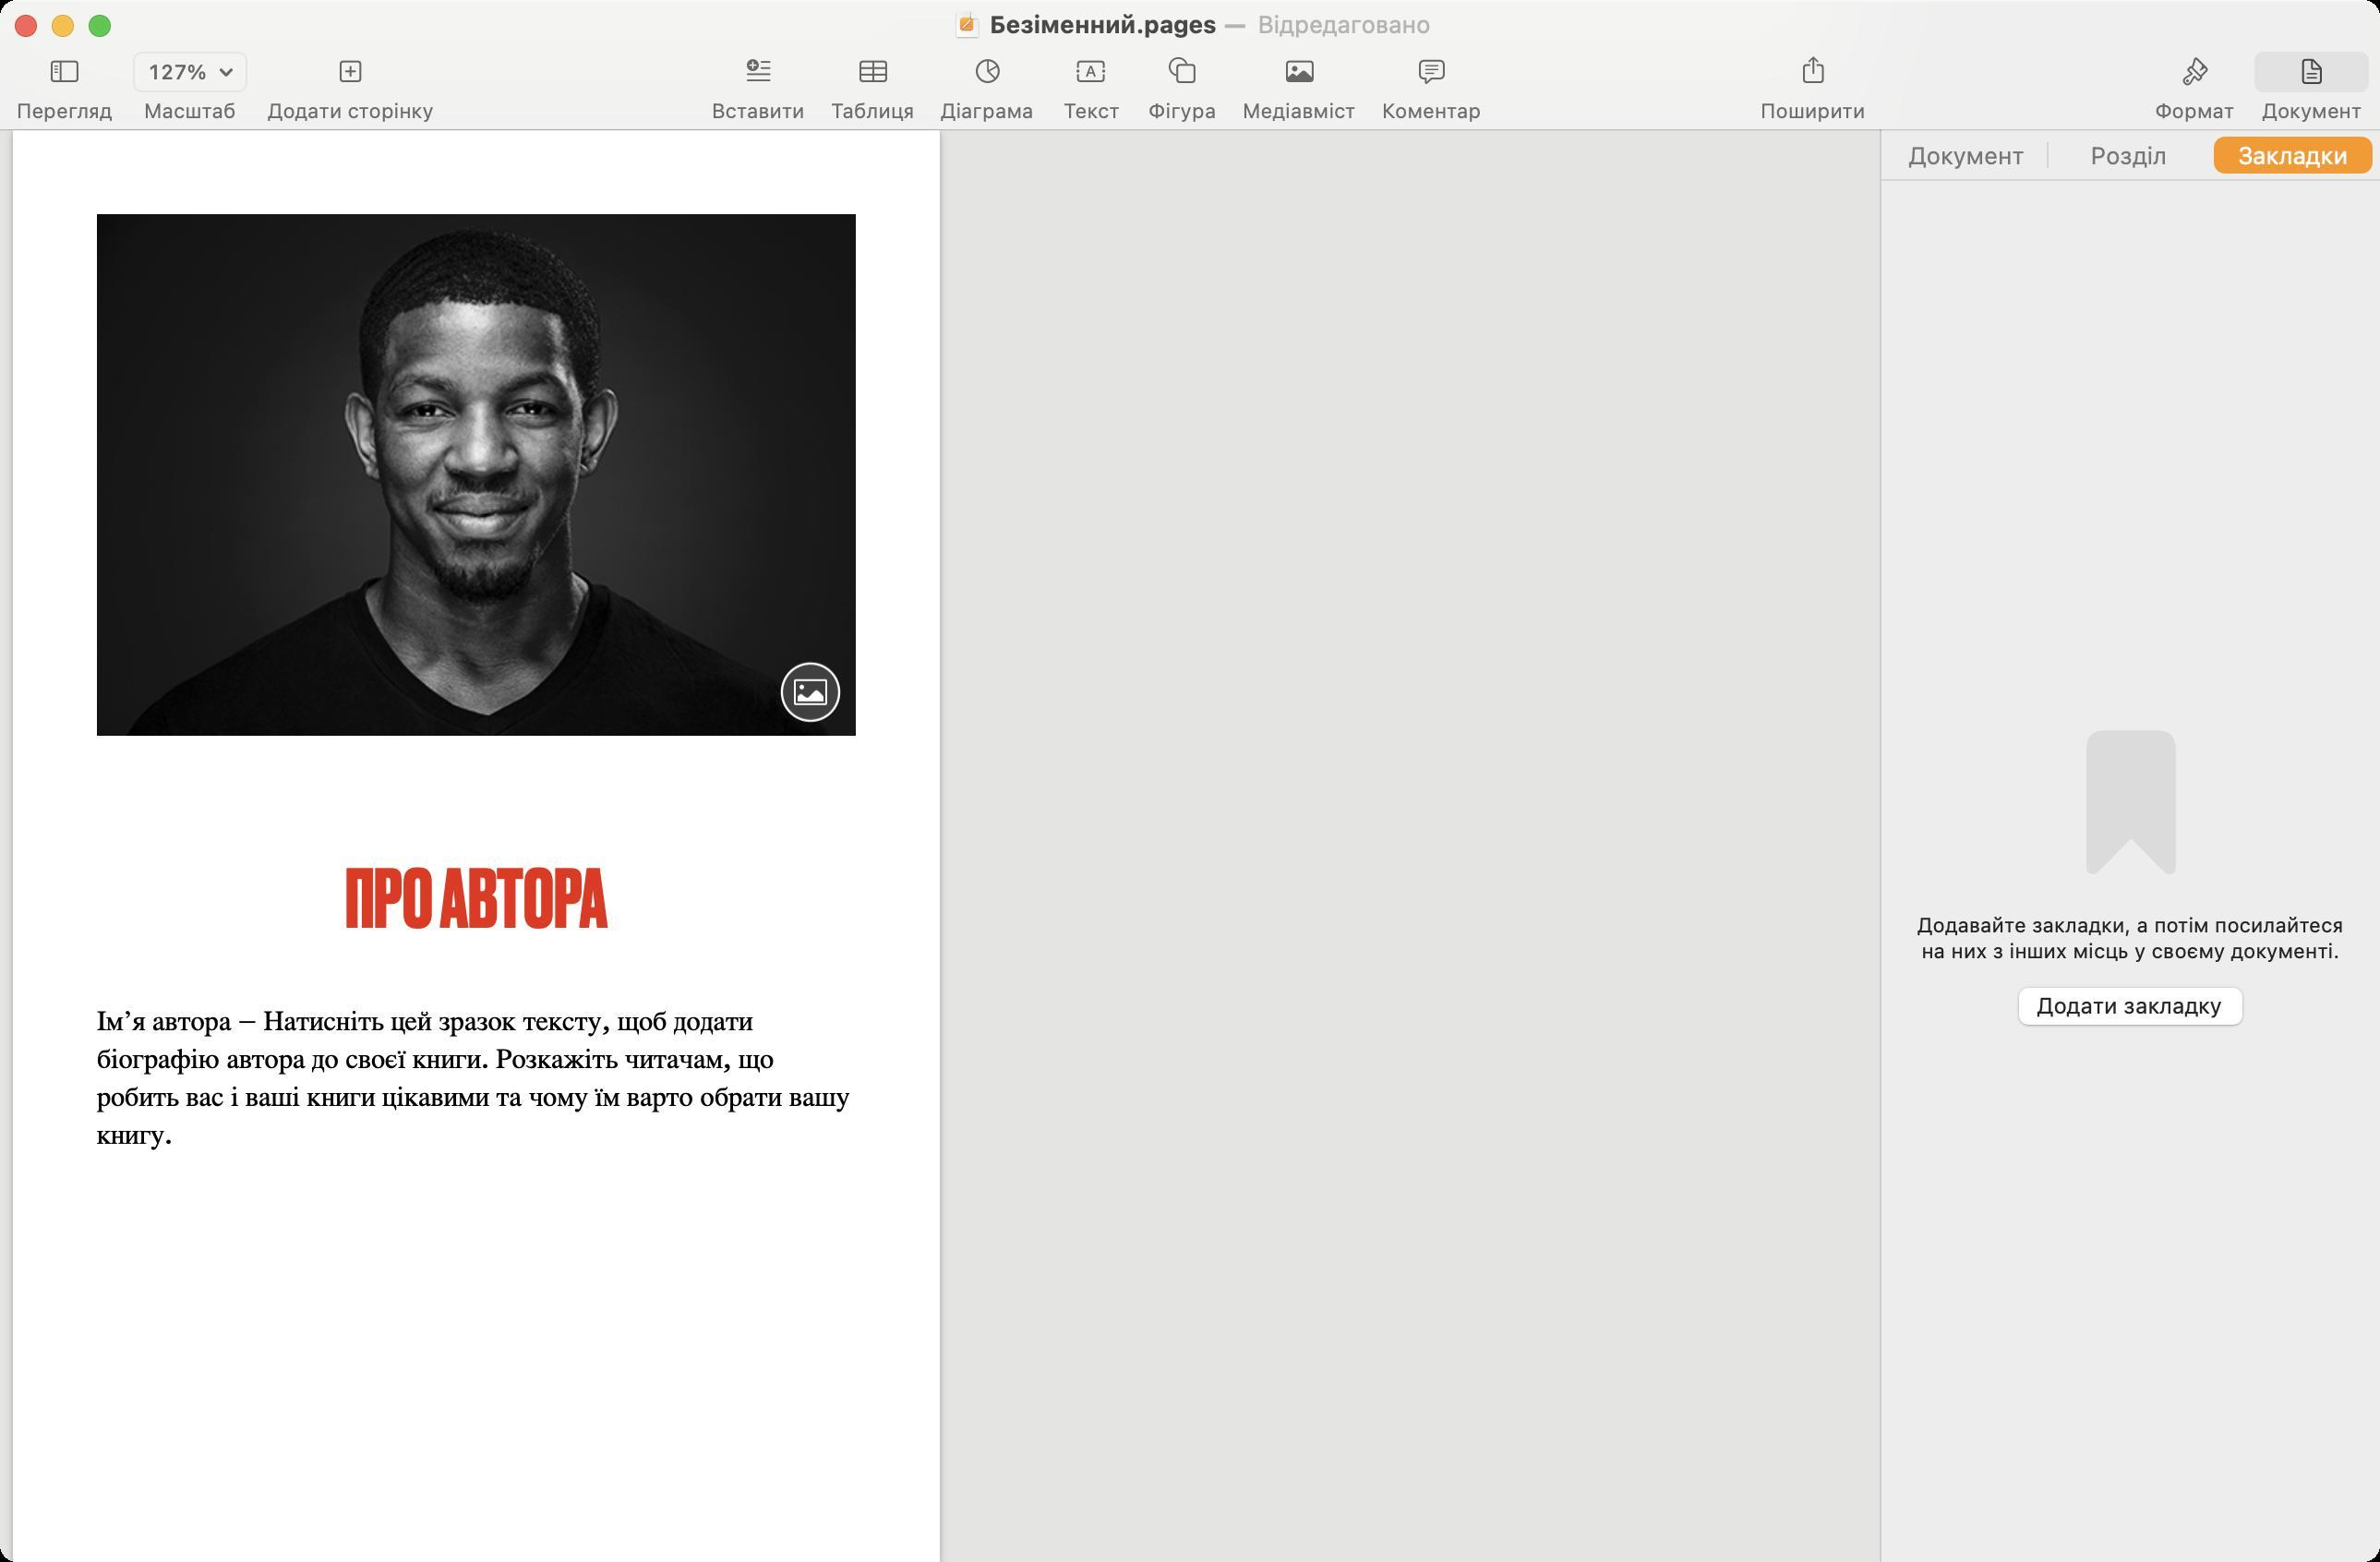
Accessibility tree:
{"name": "Безіменний.pages", "role": "AXWindow", "description": null, "role_description": "звичайне вікно", "value": null, "position": "342.00;64.00", "size": "1289;846", "children": [{"name": null, "role": "AXSplitGroup", "description": null, "role_description": "група розділених областей", "value": null, "position": "0.00;0.00", "size": "1289;846", "children": [{"name": null, "role": "AXSplitter", "description": null, "role_description": "роздільник", "value": -1.0, "position": "-1.00;70.00", "size": "1;776", "children": []}, {"name": null, "role": "AXScrollArea", "description": null, "role_description": "область прокручування", "value": null, "position": "0.00;70.00", "size": "1018;776", "children": [{"name": null, "role": "AXScrollBar", "description": null, "role_description": "смуга прокручування", "value": 0.0, "position": "0.00;830.00", "size": "1018;16", "children": []}, {"name": null, "role": "AXScrollBar", "description": null, "role_description": "смуга прокручування", "value": 1.0, "position": "1002.00;70.00", "size": "16;776", "children": [{"name": null, "role": "AXValueIndicator", "description": null, "role_description": "індикатор значення", "value": 1.0, "position": "1006.00;682.50", "size": "12;162", "children": []}, {"name": null, "role": "AXButton", "description": null, "role_description": "кнопка-стрілка збільшення", "value": null, "position": "1002.00;70.00", "size": "0;0", "children": []}, {"name": null, "role": "AXButton", "description": null, "role_description": "кнопка-стрілка зменшення", "value": null, "position": "1002.00;70.00", "size": "0;0", "children": []}, {"name": null, "role": "AXButton", "description": null, "role_description": "кнопка наступної сторінки", "value": null, "position": "1006.00;845.00", "size": "12;1", "children": []}, {"name": null, "role": "AXButton", "description": null, "role_description": "кнопка попередньої сторінки", "value": null, "position": "1006.00;70.00", "size": "12;612", "children": []}]}]}, {"name": null, "role": "AXSplitter", "description": null, "role_description": "роздільник", "value": 1018.0, "position": "1018.00;70.00", "size": "1;776", "children": []}, {"name": null, "role": "AXRadioGroup", "description": null, "role_description": "радіо-група", "value": "{\n    \"name\": null,\n    \"role\": \"AXRadioButton\",\n    \"description\": \"\\u0417\\u0430\\u043a\\u043b\\u0430\\u0434\\u043a\\u0438\",\n    \"role_description\": \"\\u0440\\u0430\\u0434\\u0456\\u043e-\\u043a\\u043d\\u043e\\u043f\\u043a\\u0430\",\n    \"value\": 1,\n    \"position\": \"1200.00;70.00\",\n    \"size\": \"93;28\",\n    \"children\": []\n}", "position": "1019.00;70.00", "size": "270;28", "children": [{"name": null, "role": "AXRadioButton", "description": "Документ", "role_description": "радіо-кнопка", "value": 0, "position": "1019.00;70.00", "size": "92;28", "children": []}, {"name": null, "role": "AXRadioButton", "description": "Розділ", "role_description": "радіо-кнопка", "value": 0, "position": "1111.00;70.00", "size": "89;28", "children": []}, {"name": null, "role": "AXRadioButton", "description": "Закладки", "role_description": "радіо-кнопка", "value": 1, "position": "1200.00;70.00", "size": "93;28", "children": []}]}, {"name": null, "role": "AXGroup", "description": null, "role_description": "група", "value": null, "position": "1019.00;98.00", "size": "270;748", "children": [{"name": null, "role": "AXStaticText", "description": null, "role_description": "текст", "value": "Додавайте закладки, а потім посилайтеся на них з інших місць у своєму документі.", "position": "1029.00;494.00", "size": "250;28", "children": []}, {"name": "Додати_закладку", "role": "AXButton", "description": null, "role_description": "кнопка", "value": null, "position": "1086.50;530.00", "size": "135;32", "children": []}, {"name": null, "role": "AXImage", "description": "закладка", "role_description": "зображення", "value": null, "position": "1116.50;370.00", "size": "76;129", "children": []}]}]}, {"name": null, "role": "AXToolbar", "description": null, "role_description": "панель інструментів", "value": null, "position": "0.00;28.00", "size": "1289;42", "children": [{"name": null, "role": "AXMenuButton", "description": "Перегляд", "role_description": "кнопка меню", "value": null, "position": "2.00;28.00", "size": "66;42", "children": [{"name": null, "role": "AXRadioGroup", "description": null, "role_description": "радіо-група", "value": null, "position": "12.00;27.00", "size": "46;25", "children": [{"name": null, "role": "AXMenuButton", "description": "Перемкнути бічну панель", "role_description": "кнопка меню", "value": null, "position": "12.00;27.00", "size": "46;25", "children": []}]}, {"name": null, "role": "AXStaticText", "description": null, "role_description": "текст", "value": "Перегляд", "position": "5.00;53.00", "size": "60;14", "children": []}]}, {"name": "Масштаб", "role": "AXMenuButton", "description": null, "role_description": "кнопка меню", "value": null, "position": "68.00;28.00", "size": "70;42", "children": [{"name": "127%", "role": "AXMenuButton", "description": null, "role_description": "кнопка меню", "value": null, "position": "71.00;27.00", "size": "64;25", "children": []}, {"name": null, "role": "AXStaticText", "description": null, "role_description": "текст", "value": "Масштаб", "position": "74.00;53.00", "size": "58;14", "children": []}]}, {"name": "Додати_сторінку", "role": "AXButton", "description": "Додати сторінку", "role_description": "кнопка", "value": null, "position": "138.00;28.00", "size": "104;42", "children": []}, {"name": null, "role": "AXMenuButton", "description": "Вставити", "role_description": "кнопка меню", "value": null, "position": "378.50;28.00", "size": "64;42", "children": [{"name": null, "role": "AXRadioGroup", "description": null, "role_description": "радіо-група", "value": null, "position": "388.00;27.00", "size": "46;25", "children": [{"name": null, "role": "AXMenuButton", "description": "додати список", "role_description": "кнопка меню", "value": null, "position": "388.00;27.00", "size": "46;25", "children": []}]}, {"name": null, "role": "AXStaticText", "description": null, "role_description": "текст", "value": "Вставити", "position": "381.50;53.00", "size": "58;14", "children": []}]}, {"name": "Таблиця", "role": "AXCheckBox", "description": "Таблиця", "role_description": "галочка", "value": 0, "position": "443.00;28.00", "size": "60;42", "children": []}, {"name": "Діаграма", "role": "AXCheckBox", "description": "Діаграма", "role_description": "галочка", "value": 0, "position": "502.50;28.00", "size": "64;42", "children": []}, {"name": "Текст", "role": "AXButton", "description": "Текст", "role_description": "кнопка", "value": null, "position": "567.00;28.00", "size": "48;42", "children": []}, {"name": "Фігура", "role": "AXCheckBox", "description": "Фігура", "role_description": "галочка", "value": 0, "position": "615.00;28.00", "size": "51;42", "children": []}, {"name": null, "role": "AXMenuButton", "description": "Медіавміст", "role_description": "кнопка меню", "value": null, "position": "666.00;28.00", "size": "76;42", "children": [{"name": null, "role": "AXRadioGroup", "description": null, "role_description": "радіо-група", "value": null, "position": "681.00;27.00", "size": "46;25", "children": [{"name": null, "role": "AXMenuButton", "description": "фотографія", "role_description": "кнопка меню", "value": null, "position": "681.00;27.00", "size": "46;25", "children": []}]}, {"name": null, "role": "AXStaticText", "description": null, "role_description": "текст", "value": "Медіавміст", "position": "669.00;53.00", "size": "70;14", "children": []}]}, {"name": "Коментар", "role": "AXButton", "description": "Коментар", "role_description": "кнопка", "value": null, "position": "741.50;28.00", "size": "68;42", "children": []}, {"name": "Поширити", "role": "AXButton", "description": "Поширити", "role_description": "кнопка", "value": null, "position": "946.50;28.00", "size": "71;42", "children": []}, {"name": null, "role": "AXGroup", "description": null, "role_description": "група", "value": "{\n    \"name\": null,\n    \"role\": \"AXRadioButton\",\n    \"description\": \"\\u0414\\u043e\\u043a\\u0443\\u043c\\u0435\\u043d\\u0442\",\n    \"role_description\": \"\\u0440\\u0430\\u0434\\u0456\\u043e-\\u043a\\u043d\\u043e\\u043f\\u043a\\u0430\",\n    \"value\": 1,\n    \"position\": \"1221.00;27.00\",\n    \"size\": \"63;25\",\n    \"children\": []\n}", "position": "1154.00;28.00", "size": "133;42", "children": [{"name": null, "role": "AXRadioButton", "description": "Формат", "role_description": "радіо-кнопка", "value": 0, "position": "1157.00;28.00", "size": "64;42", "children": []}, {"name": null, "role": "AXRadioButton", "description": "Документ", "role_description": "радіо-кнопка", "value": 1, "position": "1221.00;28.00", "size": "63;42", "children": []}]}]}, {"name": null, "role": "AXButton", "description": null, "role_description": "кнопка закривання", "value": null, "position": "7.00;6.00", "size": "14;16", "children": []}, {"name": null, "role": "AXButton", "description": null, "role_description": "кнопка повноекранного режиму", "value": null, "position": "47.00;6.00", "size": "14;16", "children": [{"name": null, "role": "AXGroup", "description": null, "role_description": "група", "value": null, "position": "47.00;6.00", "size": "14;16", "children": [{"name": null, "role": "AXGroup", "description": null, "role_description": "група", "value": null, "position": "47.00;6.00", "size": "14;16", "children": []}]}]}, {"name": null, "role": "AXButton", "description": null, "role_description": "кнопка згортання", "value": null, "position": "27.00;6.00", "size": "14;16", "children": []}, {"name": "Відредаговано", "role": "AXMenuButton", "description": "дії з документами", "role_description": "кнопка меню", "value": null, "position": "678.00;5.00", "size": "106;16", "children": []}, {"name": null, "role": "AXStaticText", "description": null, "role_description": "текст", "value": "—", "position": "661.00;5.00", "size": "16;16", "children": []}, {"name": "Безіменний.pages", "role": "AXImage", "description": null, "role_description": "зображення", "value": null, "position": "516.00;5.00", "size": "16;16", "children": []}, {"name": null, "role": "AXStaticText", "description": null, "role_description": "текст", "value": "Безіменний.pages", "position": "534.00;5.00", "size": "127;16", "children": []}]}